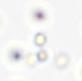
Label: Phaeocystis